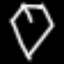
Label: diamond